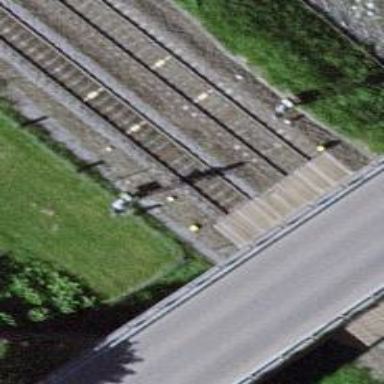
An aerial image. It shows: Railway signal.